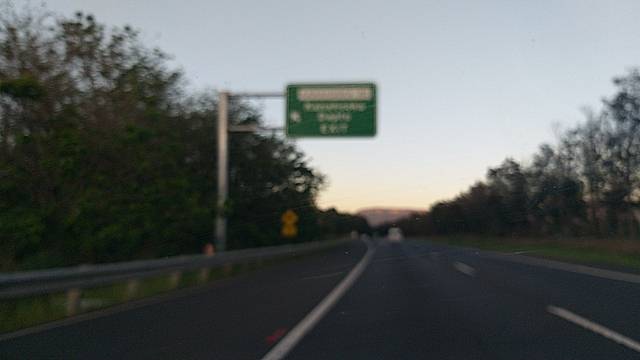
Region: Australia
Coordinates: -34.486, 150.814